Field crop: maize
Growth stage: 2
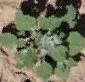
Species: chenopodium